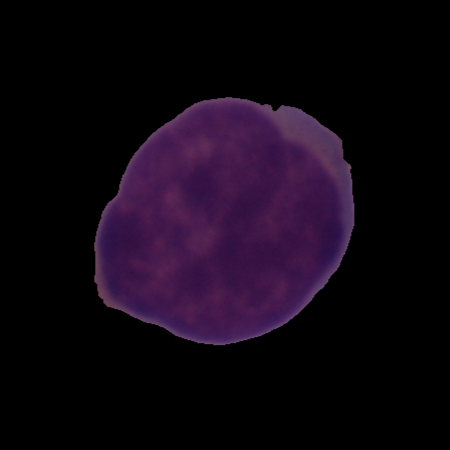
Label: cancer